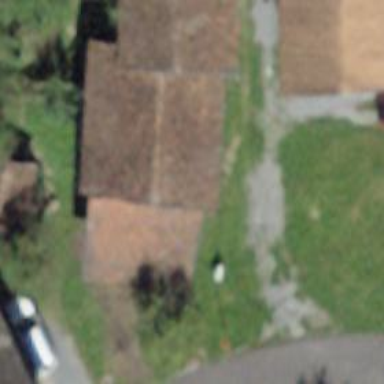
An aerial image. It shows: Shed.